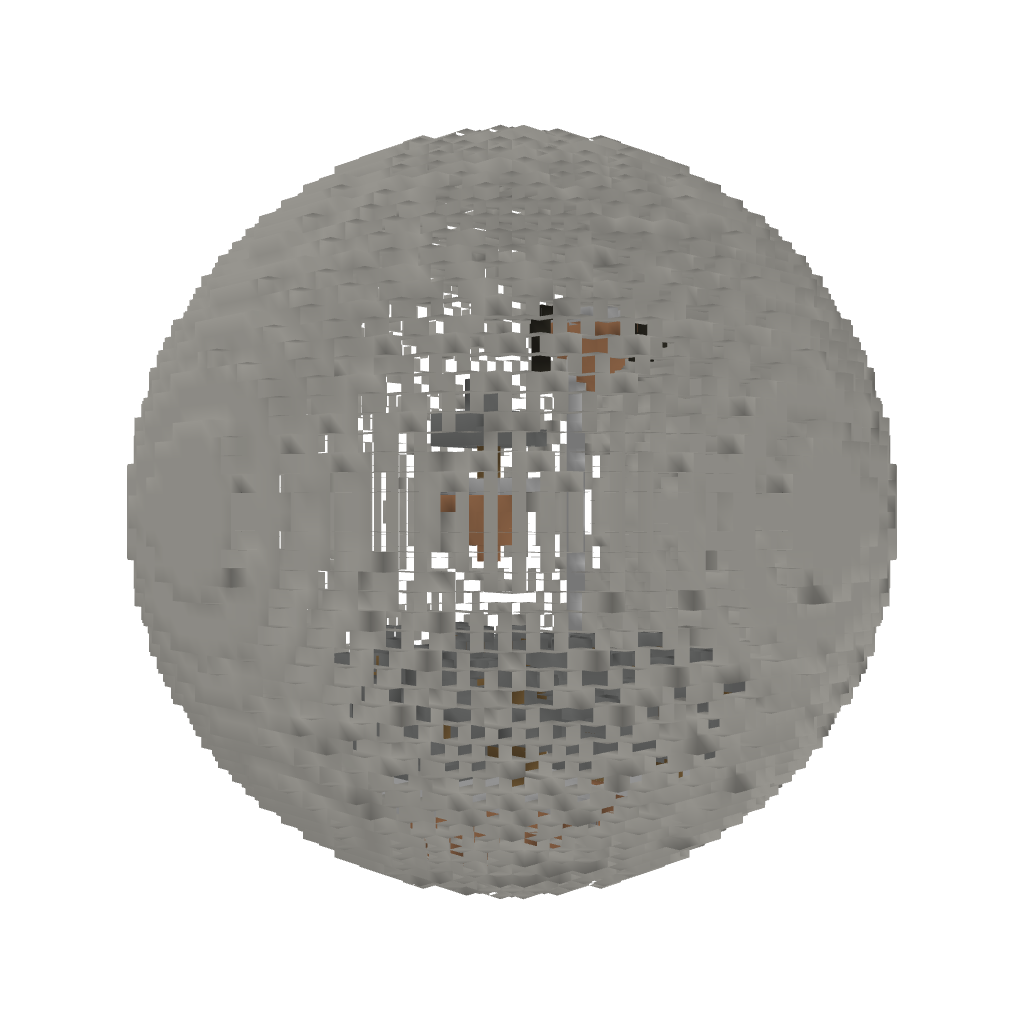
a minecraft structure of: Minecraft Biosphere